九年级 · 度量几何学
如图, 0 是 $\triangle A B C$ 的内心, $B 0$ 的延长线和 $\triangle A B C$ 的外接圆相交于点 $D$, 连接 $D C, D A, O A$, $O C$, 四边形 $O A D C$ 为平行四边形.

(1) 求证: $\triangle \mathrm{BOC} \cong \triangle \mathrm{CDA}$;

(2) 若 $A B=2$, 求阴影部分的面积.

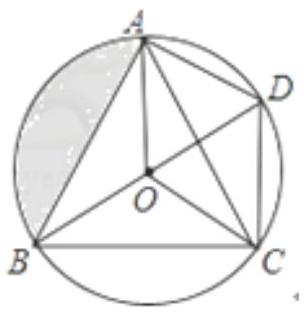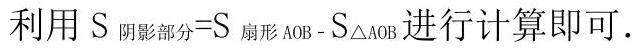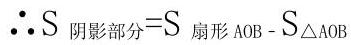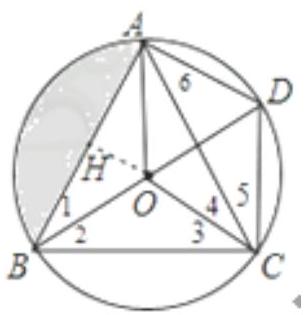
答案: 【分析】 (1) 根据内心性质得 $\angle 1=\angle 2, \angle 3=\angle 4$, 则 $A D=C D$, 于是可判断四边形 $0 A D C$为菱形, 则 $B D$ 垂直平分 $A C, \angle 4=\angle 5=\angle 6$, 易得 $O A=0 C, \angle 2=\angle 3$, 所以 $O B=0 C$, 可判断点 0 为 $\triangle A B C$ 的外心, 则可判断 $\triangle A B C$ 为等边三角形, 所以 $\angle A O B=\angle B O C=\angle A O C=120^{\circ}, B C=A C$, 再根据平行四边形的性质得 $\angle A D C=\angle A O C=120^{\circ}, A D=0 C, C D=0 A=O B$, 则根据 “ $S A S$ ” 证明 $\triangle B O C$ $\cong \triangle \mathrm{CDA} ;$

（2）作 $0 H \perp A B$ 于 $H$, 如图, 根据等腰三角形的性质和三角形内角和定理得到 $\angle B O H=30^{\circ}$,根据垂径定理得到 $B H=A H=\frac{1}{2} A B=1$, 再利用含 30 度的直角三角形三边的关系得到 $\mathrm{BH}=\mathrm{AH}=\frac{1}{2} \mathrm{AB}=1, \quad 0 \mathrm{H}=\frac{\sqrt{3}}{3} \mathrm{BH}=\frac{\sqrt{3}}{3}, 0 \mathrm{~B}=20 \mathrm{H}=\frac{2 \sqrt{3}}{3}$, 然后根据三角形面积公式和扇形面积公式,

(1) 证明: $\because 0$ 是 $\triangle A B C$ 的内心,

$\therefore \angle 1=\angle 2, \angle 3=\angle 4$,

$\therefore \mathrm{AD}=\mathrm{CD}$,

$\because$ 四边形 $O A D C$ 为平行四边形,

$\therefore$ 四边形 $O A D C$ 为菱形,

$\therefore \mathrm{BD}$ 垂直平分 $\mathrm{AC}, \angle 4=\angle 5=\angle 6$,

而 $\angle 1=\angle 5$,

$\therefore 0 \mathrm{~A}=0 \mathrm{C}, \quad \angle 2=\angle 3$,

$\therefore 0 \mathrm{~B}=0 \mathrm{OC}$,

$\therefore$ 点 0 为 $\triangle A B C$ 的外心,

$\therefore \triangle \mathrm{ABC}$ 为等边三角形,

$\therefore \angle \mathrm{AOB}=\angle \mathrm{BOC}=\angle \mathrm{AOC}=120^{\circ}, \mathrm{BC}=\mathrm{AC}$,

$\because$ 四边形 $O A D C$ 为平行四边形,

$\therefore \angle \mathrm{ADC}=\angle \mathrm{AOC}=120^{\circ}, \mathrm{AD}=\mathrm{OC}, \mathrm{CD}=0 \mathrm{~A}$,

$\therefore \mathrm{AD}=\mathrm{OB}$,

在 $\triangle B O C$ 和 $\triangle C D A$ 中

$\left\{\begin{array}{l}\mathrm{OB}=\mathrm{DC} \\ \angle \mathrm{BOC}=\angle \mathrm{ADC}, \\ \mathrm{OC}=\mathrm{DA}\end{array}\right.$

$\therefore \triangle \mathrm{BOC} \cong \triangle \mathrm{CDA}$

(2) 作 $0 H \perp A B$ 于 $H$ ，如图，

$\because \angle A O B=120^{\circ}, 0 A=0 B$,

$\therefore \angle 0 \mathrm{BH}=\frac{1}{2}\left(180^{\circ}-120^{\circ}\right)=30^{\circ}$,

$\because 0 \mathrm{H} \perp \mathrm{AB}$,

$\therefore \mathrm{BH}=\mathrm{AH}=\frac{1}{2} \mathrm{AB}=1$,

$\mathrm{OH}=\frac{\sqrt{3}}{3} \mathrm{BH}=\frac{\sqrt{3}}{3}$,
$\mathrm{OB}=20 \mathrm{H}=\frac{2 \sqrt{3}}{3}$,

$=\frac{120 \cdot \pi \cdot\left(\frac{2 \sqrt{3}}{3}\right)^{2}}{360}-\frac{1}{2} \times 2 \times \frac{\sqrt{3}}{3}$

$=\frac{4 \pi-3 \sqrt{3}}{9}$.